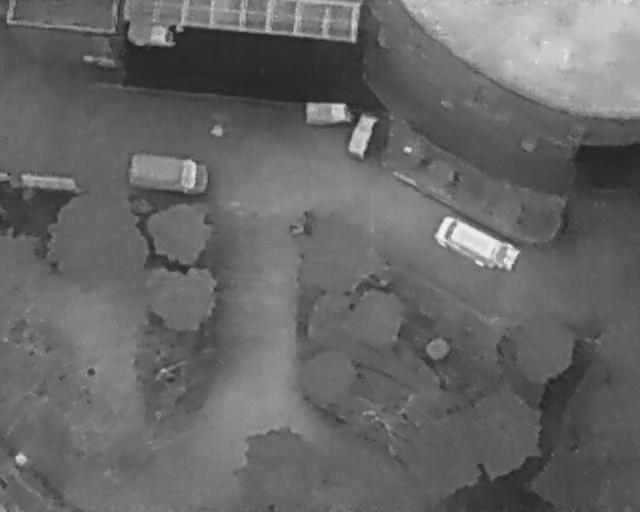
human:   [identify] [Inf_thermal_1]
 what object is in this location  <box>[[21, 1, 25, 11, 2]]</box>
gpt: <ref>1 medium car at the top left</ref>

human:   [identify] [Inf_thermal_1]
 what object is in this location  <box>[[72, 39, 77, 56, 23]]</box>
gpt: <ref>1 medium car at the right</ref>